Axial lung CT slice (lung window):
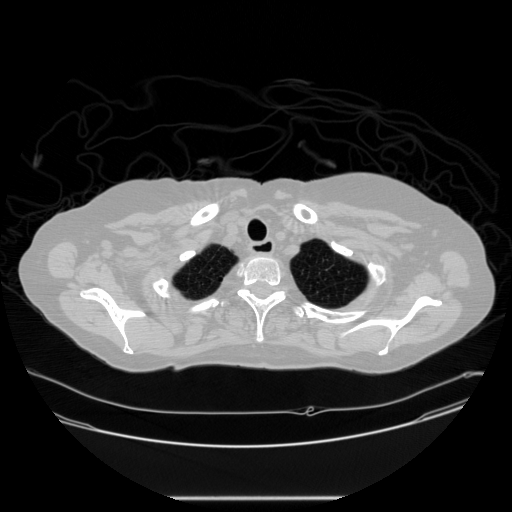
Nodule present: no